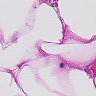
Metastatic tissue present: no